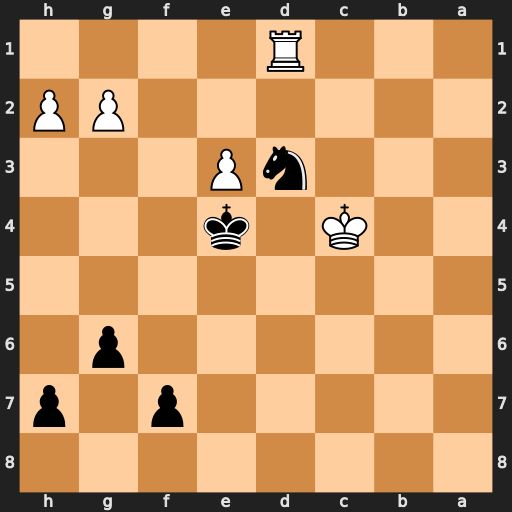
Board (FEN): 8/5p1p/6p1/8/2K1k3/3nP3/6PP/3R4
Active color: b
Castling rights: -
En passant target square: -
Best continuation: Nb2+ Kb3 Nxd1